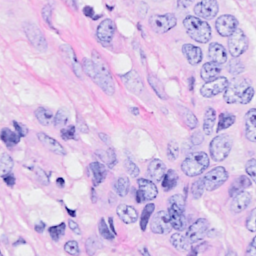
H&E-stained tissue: Breast